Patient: sex M, age 60
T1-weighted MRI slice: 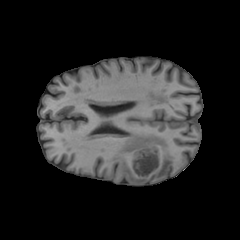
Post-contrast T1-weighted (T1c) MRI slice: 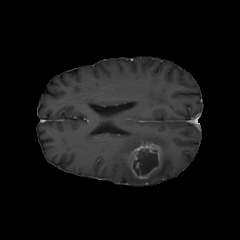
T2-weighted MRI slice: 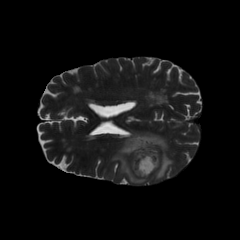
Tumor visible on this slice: yes
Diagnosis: Glioblastoma, IDH-wildtype
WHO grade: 4